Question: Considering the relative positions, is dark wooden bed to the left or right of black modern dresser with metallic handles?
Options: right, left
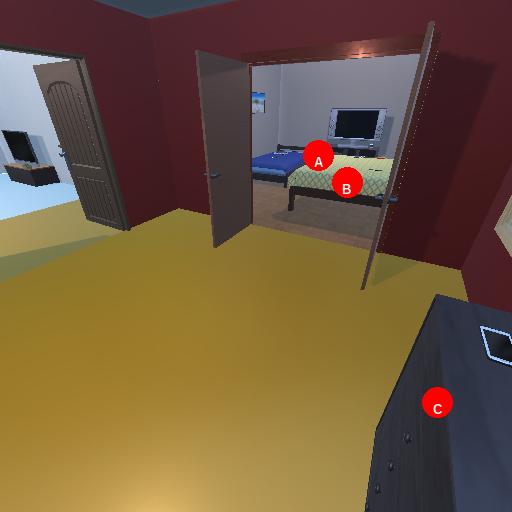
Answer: right